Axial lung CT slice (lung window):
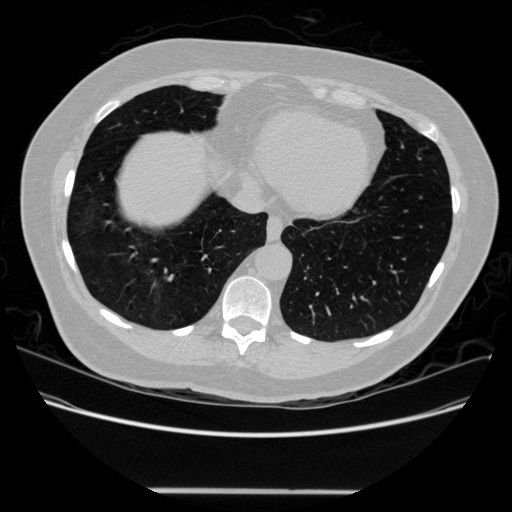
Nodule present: no